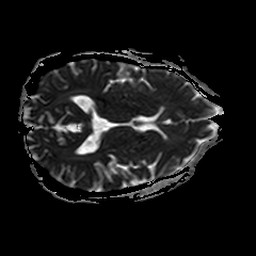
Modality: ADC
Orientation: axial
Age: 58
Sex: male
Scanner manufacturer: philips
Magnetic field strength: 3 T
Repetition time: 3.076 s
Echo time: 0.076 s